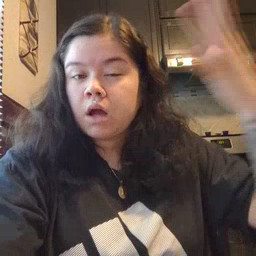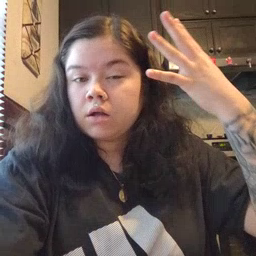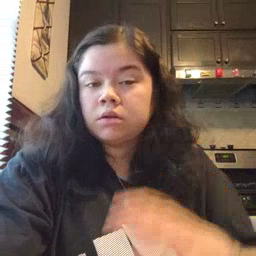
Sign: sun